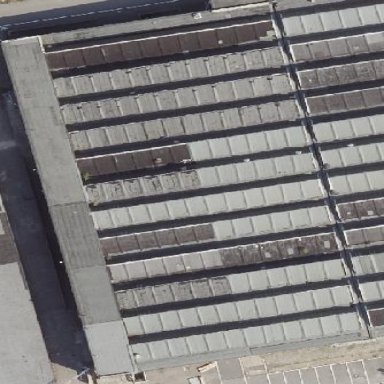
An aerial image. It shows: Commercial building.